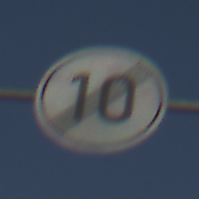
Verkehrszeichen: EndeGeschwindigkeit10
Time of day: SunriseSunset
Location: Outdoor (Urban)
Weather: Clear
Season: NotSpecified
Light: Natural